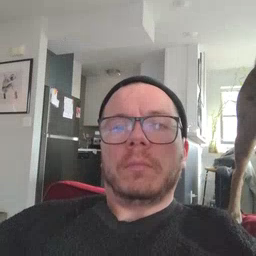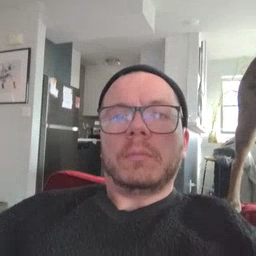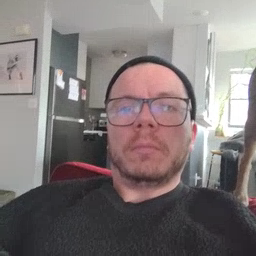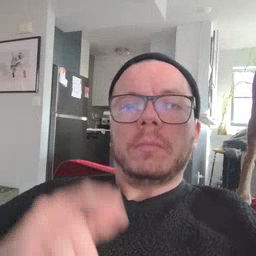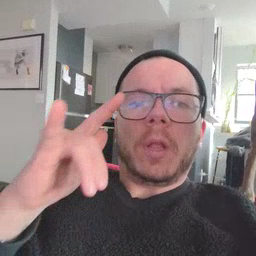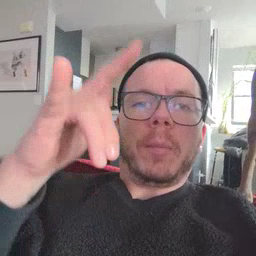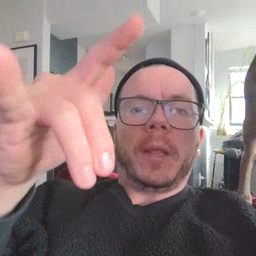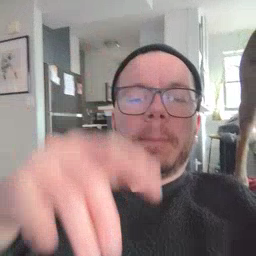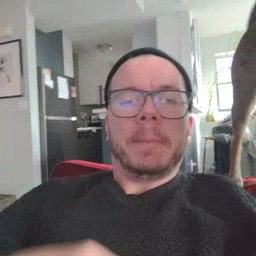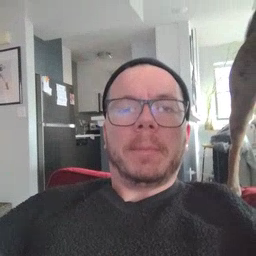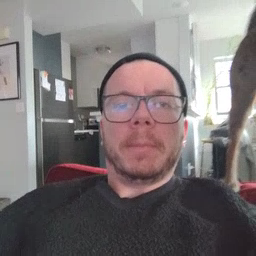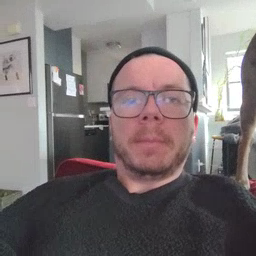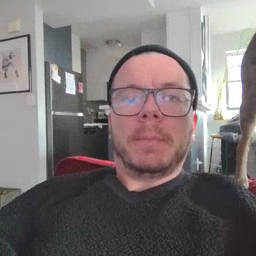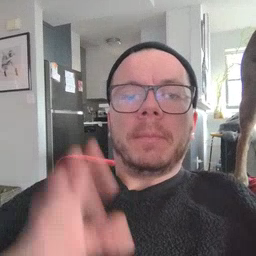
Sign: airplane